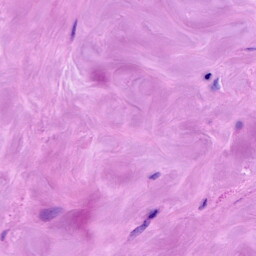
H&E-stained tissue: Breast